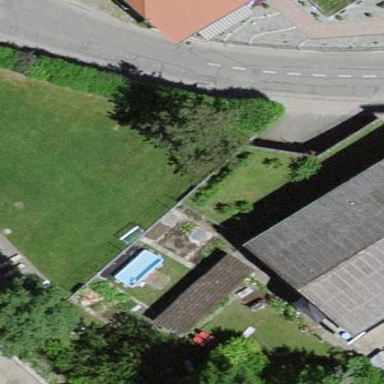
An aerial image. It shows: Garage.